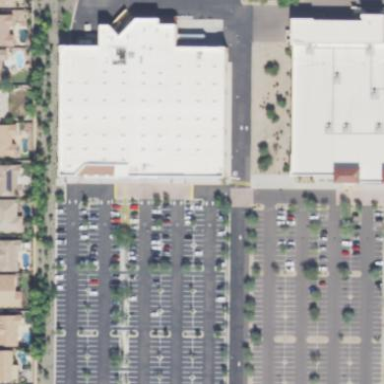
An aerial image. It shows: Supermarket located in building.